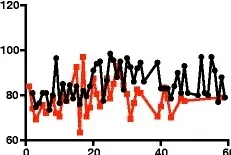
Blood glucose, ketones, and daily weights. Blood glucose . 2 in the panels (B, D, F) to the right.
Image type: chart (chart)